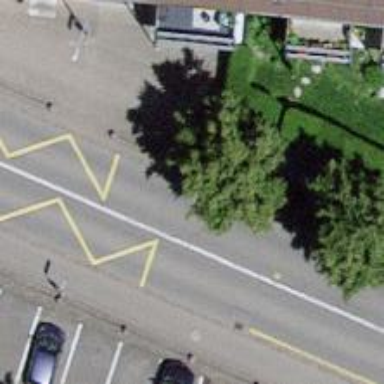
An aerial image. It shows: Public transport stop position.